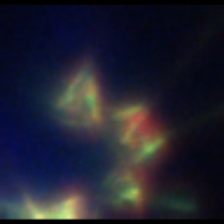
Taxon: Asterionellopsis
Group: Diatoms